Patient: sex M, age 51
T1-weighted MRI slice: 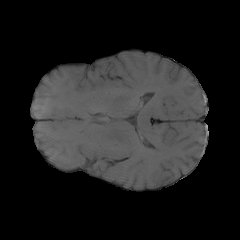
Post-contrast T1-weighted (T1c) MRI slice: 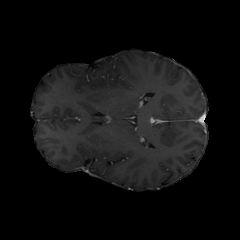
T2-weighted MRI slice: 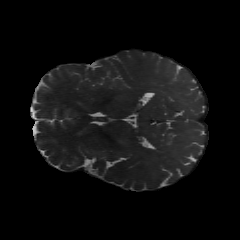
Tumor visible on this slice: no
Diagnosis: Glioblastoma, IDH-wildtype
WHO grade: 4